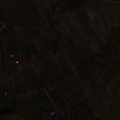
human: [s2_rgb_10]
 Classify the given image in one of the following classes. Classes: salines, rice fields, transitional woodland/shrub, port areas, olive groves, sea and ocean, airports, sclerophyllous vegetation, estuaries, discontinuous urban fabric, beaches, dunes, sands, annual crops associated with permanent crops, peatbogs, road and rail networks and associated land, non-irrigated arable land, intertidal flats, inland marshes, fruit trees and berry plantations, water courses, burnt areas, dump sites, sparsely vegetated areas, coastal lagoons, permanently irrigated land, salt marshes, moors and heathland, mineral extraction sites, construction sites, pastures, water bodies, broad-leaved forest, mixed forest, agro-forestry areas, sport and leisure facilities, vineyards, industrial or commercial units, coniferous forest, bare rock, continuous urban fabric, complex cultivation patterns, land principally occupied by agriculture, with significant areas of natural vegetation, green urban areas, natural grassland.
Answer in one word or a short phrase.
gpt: discontinuous urban fabric, non-irrigated arable land, complex cultivation patterns